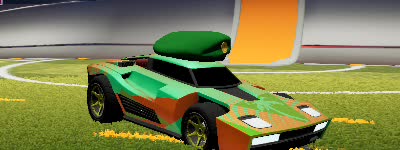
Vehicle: breakout